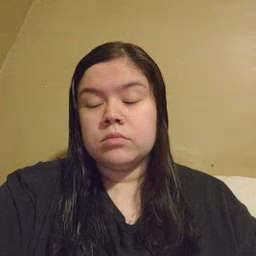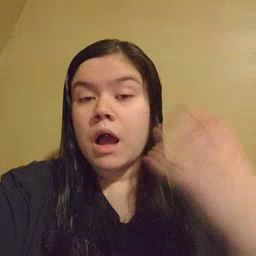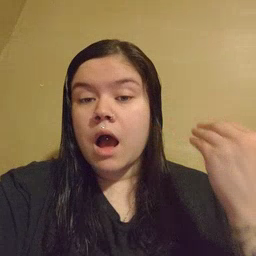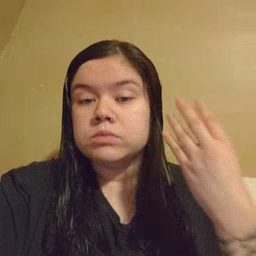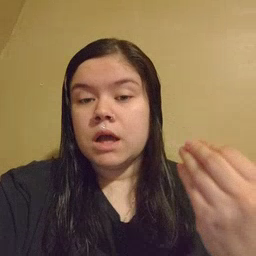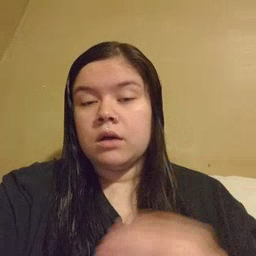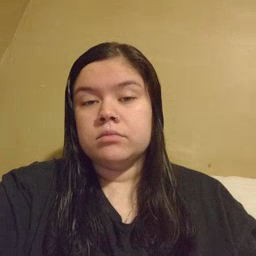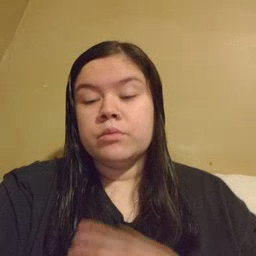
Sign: outside